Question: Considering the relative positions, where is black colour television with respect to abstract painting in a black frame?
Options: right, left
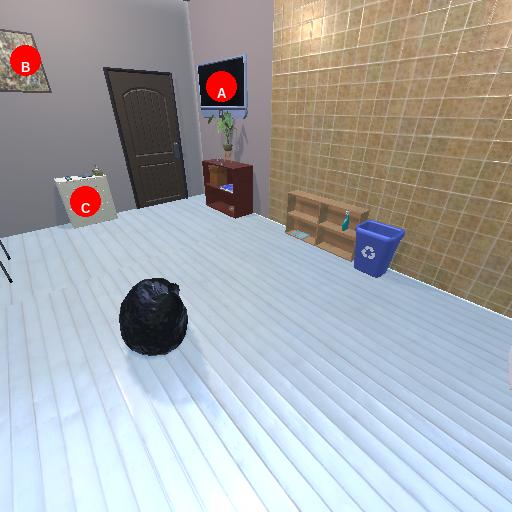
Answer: right